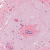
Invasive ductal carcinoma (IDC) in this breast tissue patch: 0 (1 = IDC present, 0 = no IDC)